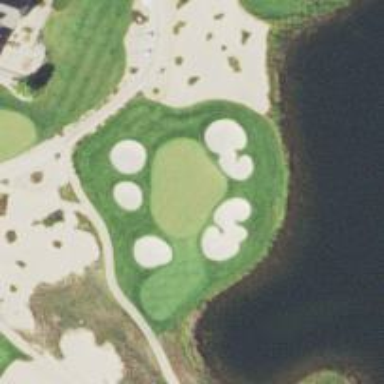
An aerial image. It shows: Golf hole.